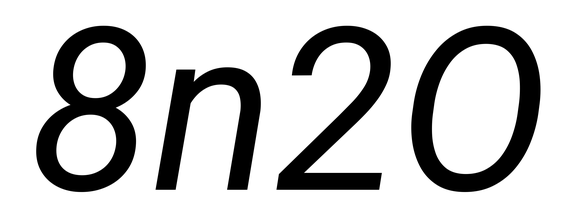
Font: Roboto-Italic_Italic